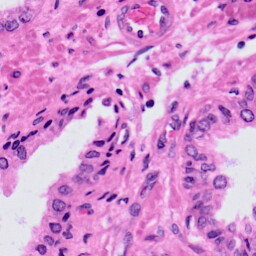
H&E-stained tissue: Prostate